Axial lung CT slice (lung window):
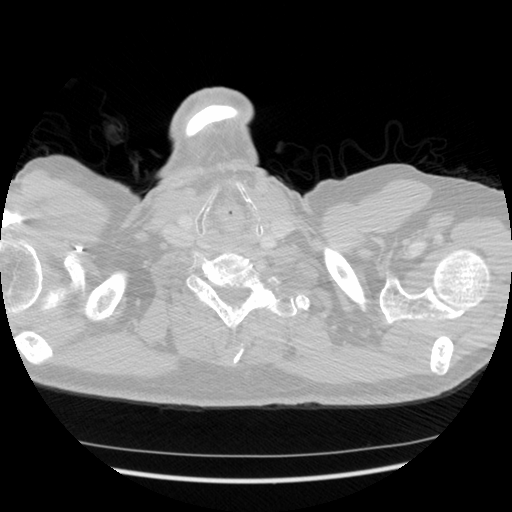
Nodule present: no